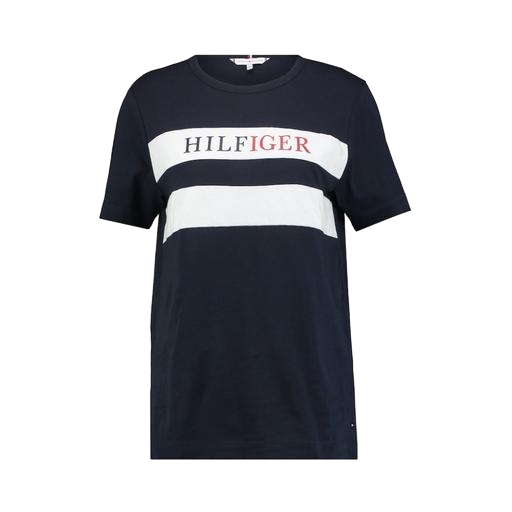
regular t-shirt, club stripe tee, blue colour block t-shirt, white background